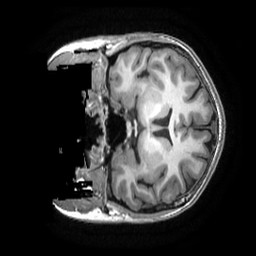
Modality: T1w
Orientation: coronal
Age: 20
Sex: female
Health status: healthy
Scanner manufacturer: ge